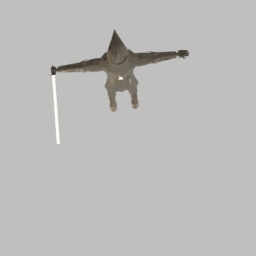
Label: people